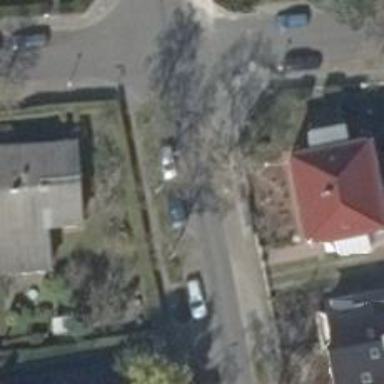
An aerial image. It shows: Residential road.